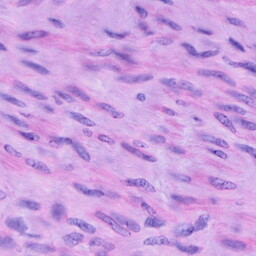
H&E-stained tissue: Cervix